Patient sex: M
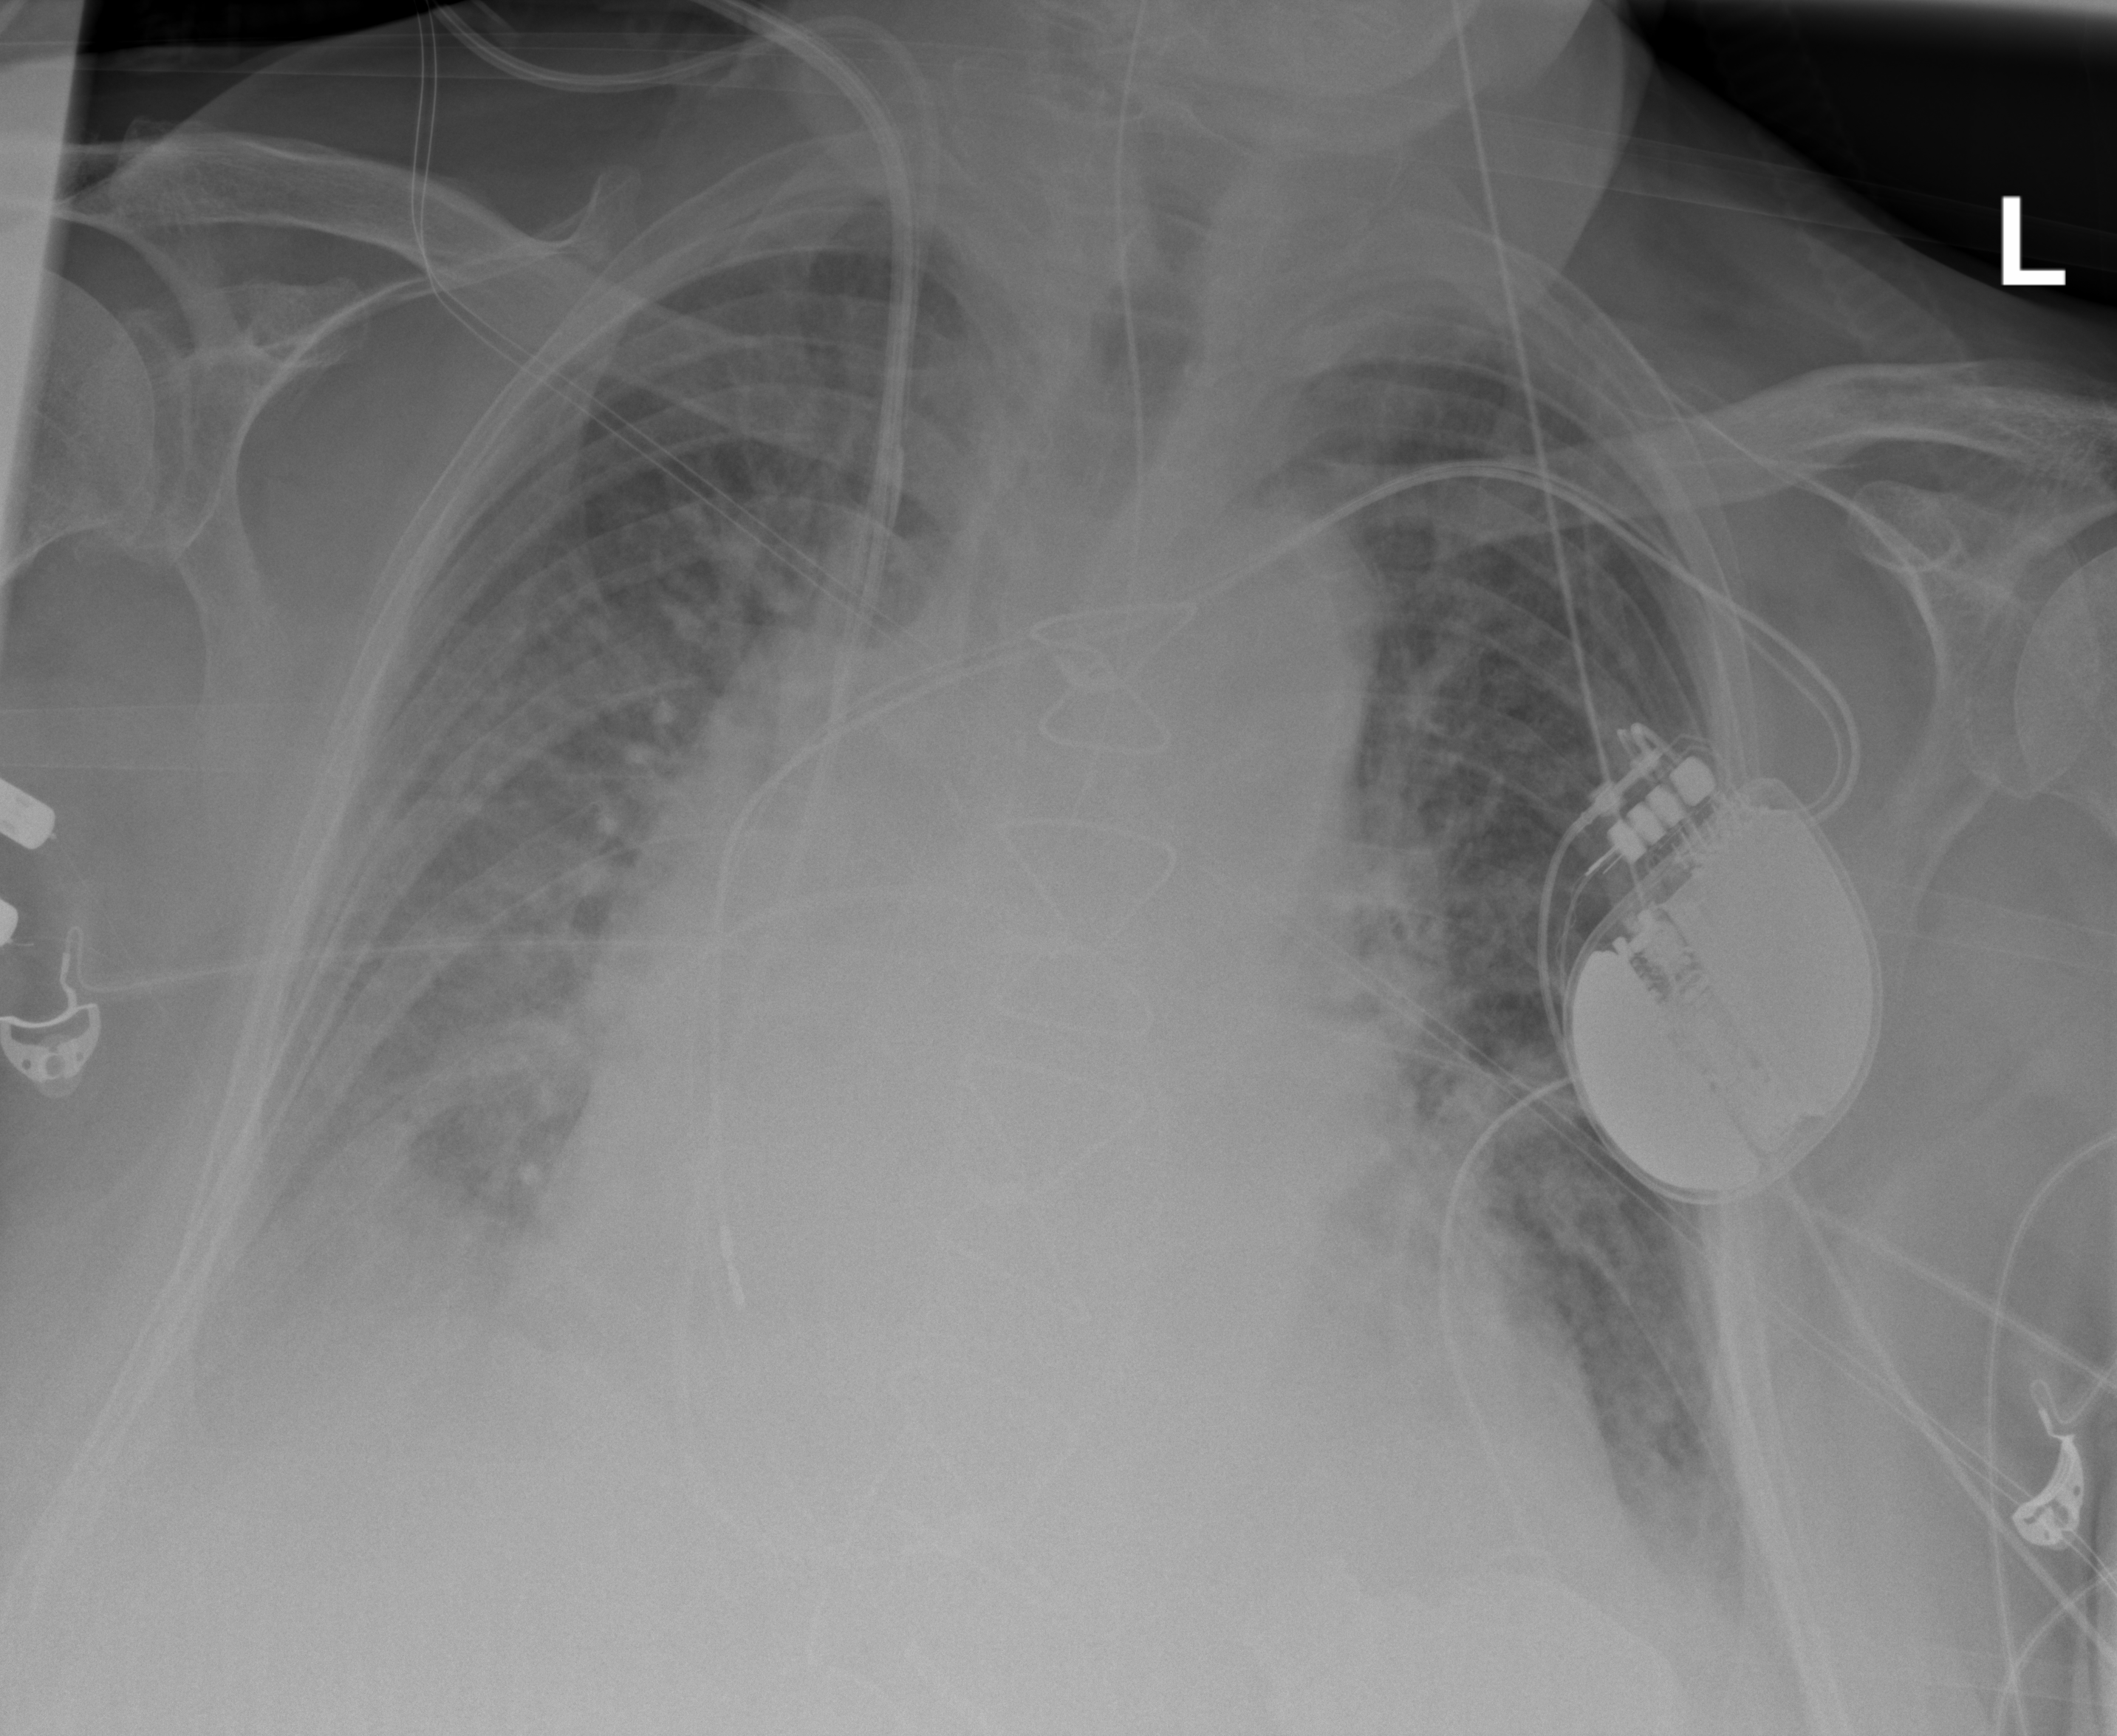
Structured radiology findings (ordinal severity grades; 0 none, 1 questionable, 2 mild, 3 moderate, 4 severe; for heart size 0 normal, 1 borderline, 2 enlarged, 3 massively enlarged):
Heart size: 3
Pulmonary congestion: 3
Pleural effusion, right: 3
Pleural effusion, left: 2
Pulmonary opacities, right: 1
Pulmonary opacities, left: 1
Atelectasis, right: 2
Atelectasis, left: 2